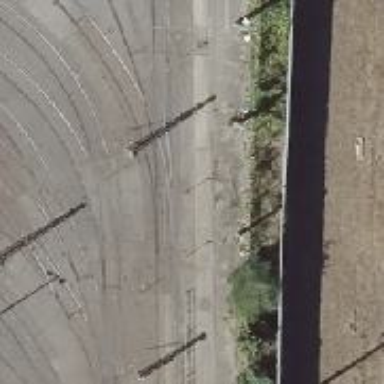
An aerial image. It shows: Railway switch.